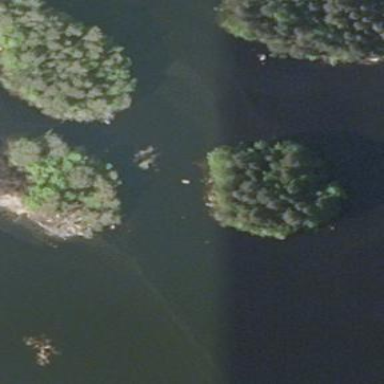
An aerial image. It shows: Islet surrounded by woodland.